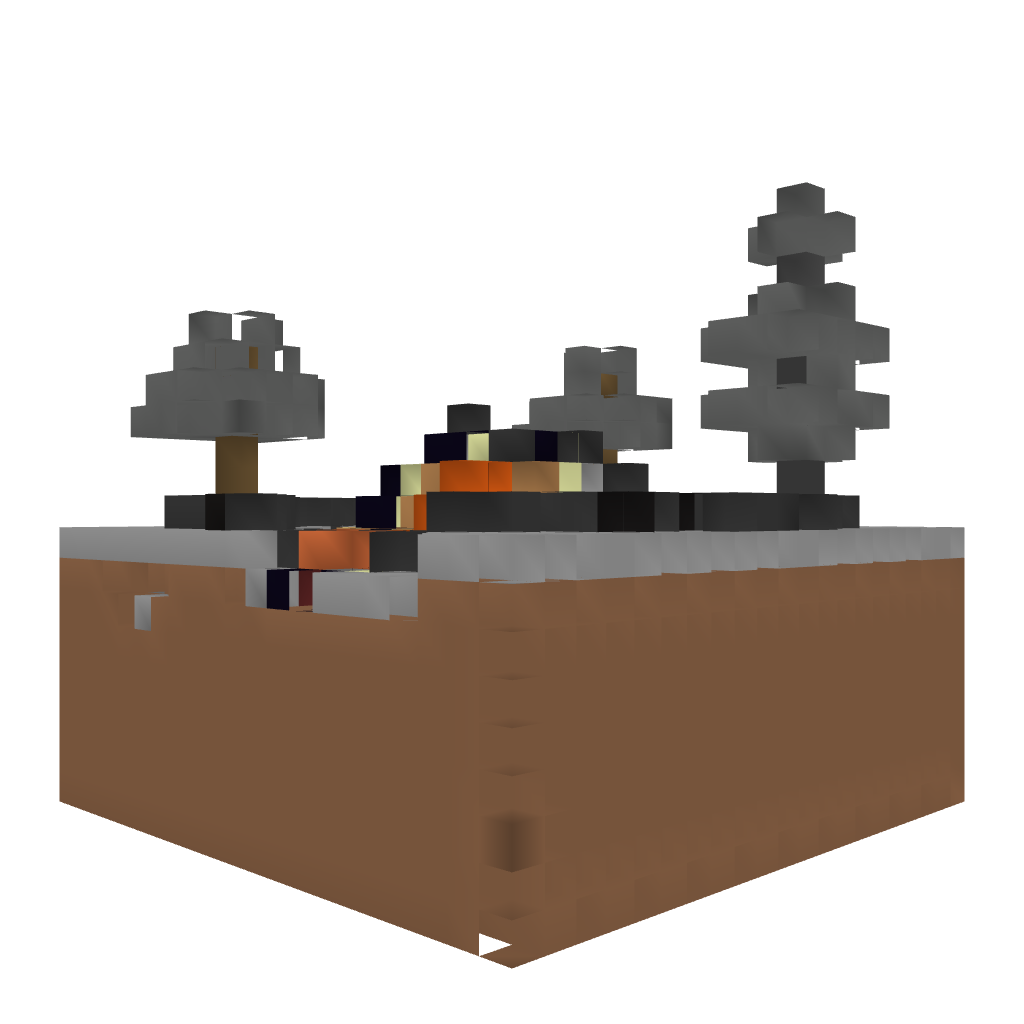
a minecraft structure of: The End